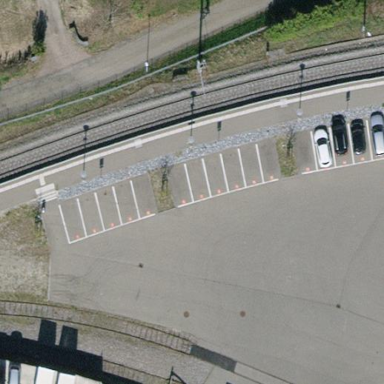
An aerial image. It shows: Paved parking lot with park and ride facility for trains.